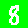
Digit: 8